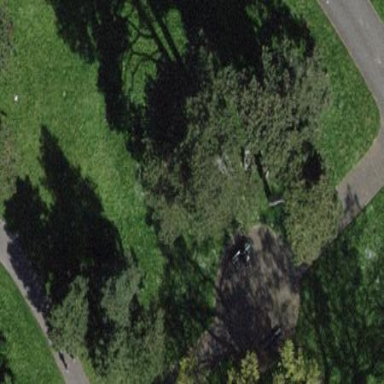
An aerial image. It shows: Mixed leaf woodland.